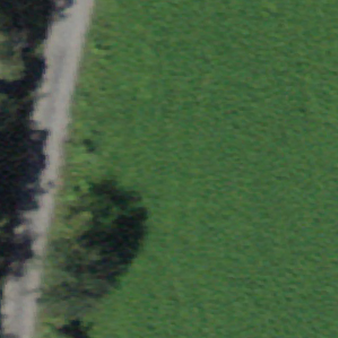
Label: other